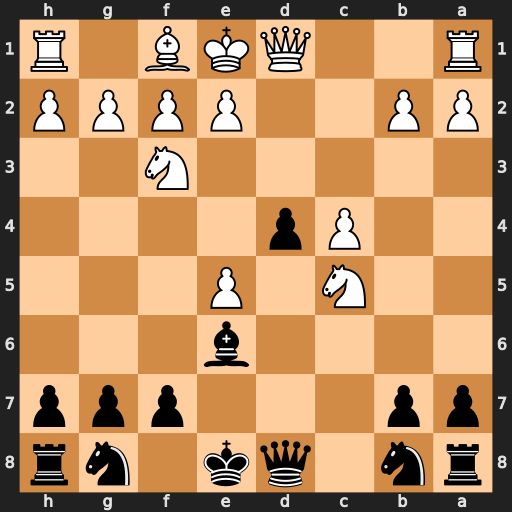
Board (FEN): rn1qk1nr/pp3ppp/4b3/2N1P3/2Pp4/5N2/PP2PPPP/R2QKB1R
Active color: b
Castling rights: KQkq
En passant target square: -
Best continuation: Qa5+ Qd2 Qxc5